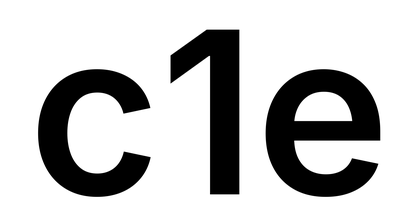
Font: Inter_SemiBold